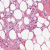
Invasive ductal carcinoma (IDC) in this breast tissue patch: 0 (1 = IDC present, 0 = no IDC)